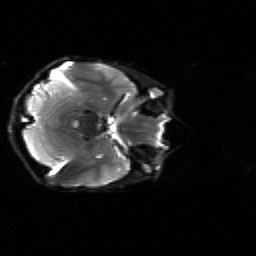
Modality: sbref
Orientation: axial
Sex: female
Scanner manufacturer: siemens
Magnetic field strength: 3 T
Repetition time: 5 s
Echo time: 0.071 s